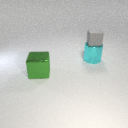
large cyan metal cylinder below small gray rubber cube